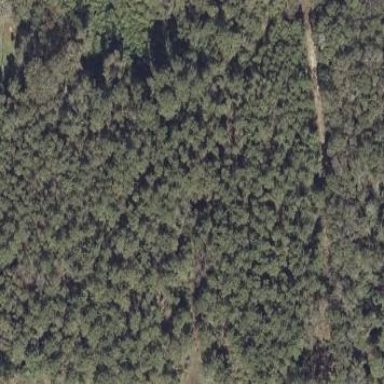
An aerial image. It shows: Mixed woodland area with various types of leaves.